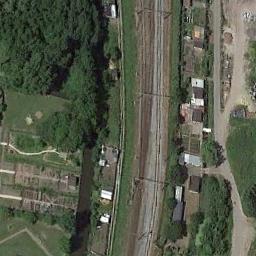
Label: railway